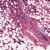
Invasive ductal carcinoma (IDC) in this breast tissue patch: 1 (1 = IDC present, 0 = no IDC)